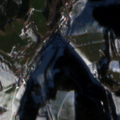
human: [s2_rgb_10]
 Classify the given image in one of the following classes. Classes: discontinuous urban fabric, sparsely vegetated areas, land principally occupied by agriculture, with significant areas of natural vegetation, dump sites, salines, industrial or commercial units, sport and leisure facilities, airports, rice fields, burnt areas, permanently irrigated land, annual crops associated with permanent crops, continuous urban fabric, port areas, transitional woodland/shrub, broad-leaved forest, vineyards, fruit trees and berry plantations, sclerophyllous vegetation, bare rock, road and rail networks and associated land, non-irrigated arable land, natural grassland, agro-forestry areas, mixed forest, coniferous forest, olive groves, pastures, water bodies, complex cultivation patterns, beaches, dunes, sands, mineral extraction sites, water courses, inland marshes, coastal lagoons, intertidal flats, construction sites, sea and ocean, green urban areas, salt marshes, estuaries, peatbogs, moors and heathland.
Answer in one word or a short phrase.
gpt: discontinuous urban fabric, pastures, land principally occupied by agriculture, with significant areas of natural vegetation, coniferous forest